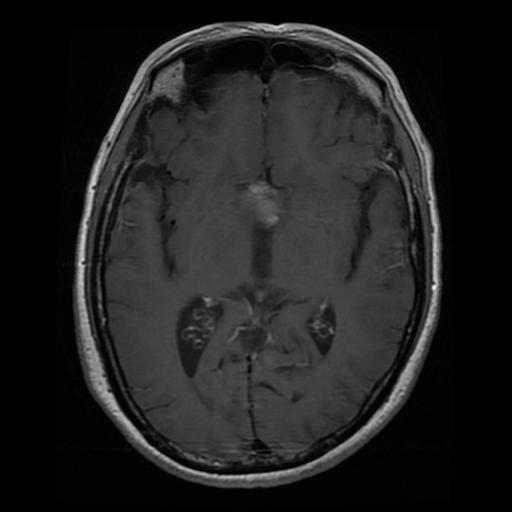
Label: pituitary